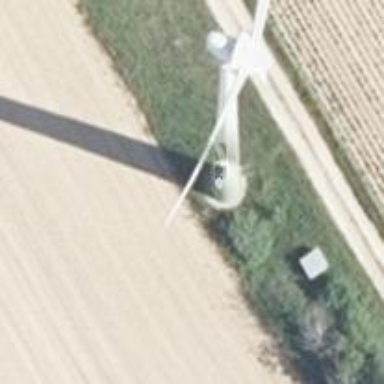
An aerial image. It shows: Wind generator is in the picture.